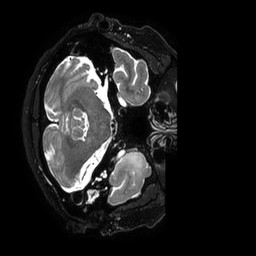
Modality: T2w
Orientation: axial
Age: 70
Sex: male
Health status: ill
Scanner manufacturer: philips
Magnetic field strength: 3 T
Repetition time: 3.5 s
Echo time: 0.3 s